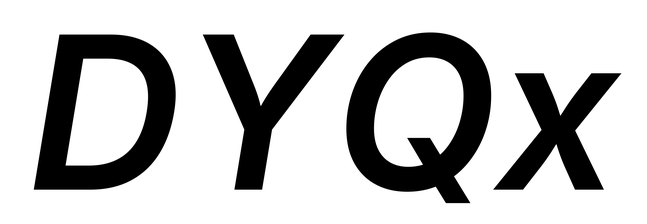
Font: Inter-Italic_SemiBold_Italic